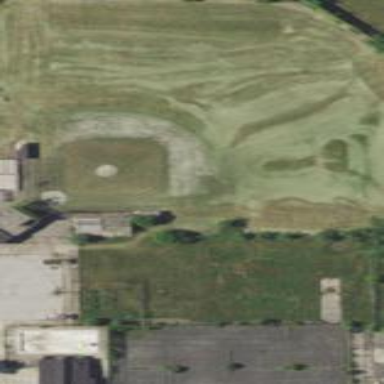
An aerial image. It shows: Baseball pitch for leisure and sports activities.